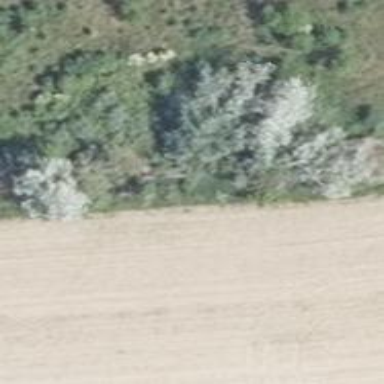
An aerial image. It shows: Row of deciduous broadleaved trees.